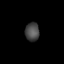
Tissue: lung
Cell type: Epithelial cells
Senescence score: 0.1861
Nuclear area (px): 261
Mean DAPI intensity: 70.188